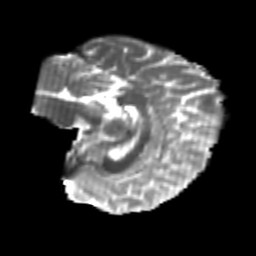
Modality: T2w
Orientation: sagittal
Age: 26
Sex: female
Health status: healthy
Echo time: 0.074 s